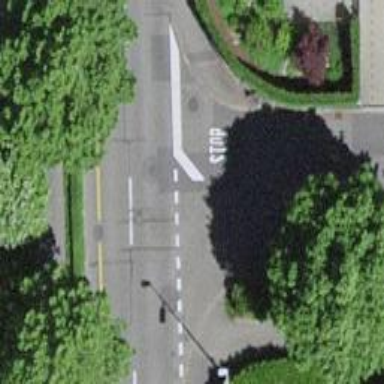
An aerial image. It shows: Road with stop sign.